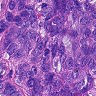
Metastatic tissue present: yes